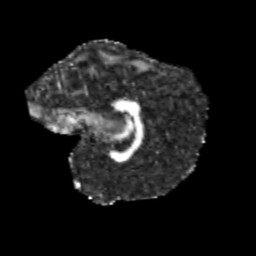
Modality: FA
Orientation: sagittal
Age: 12
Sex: male
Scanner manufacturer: siemens
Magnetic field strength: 3 T
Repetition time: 3.8 s
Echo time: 0.07 s